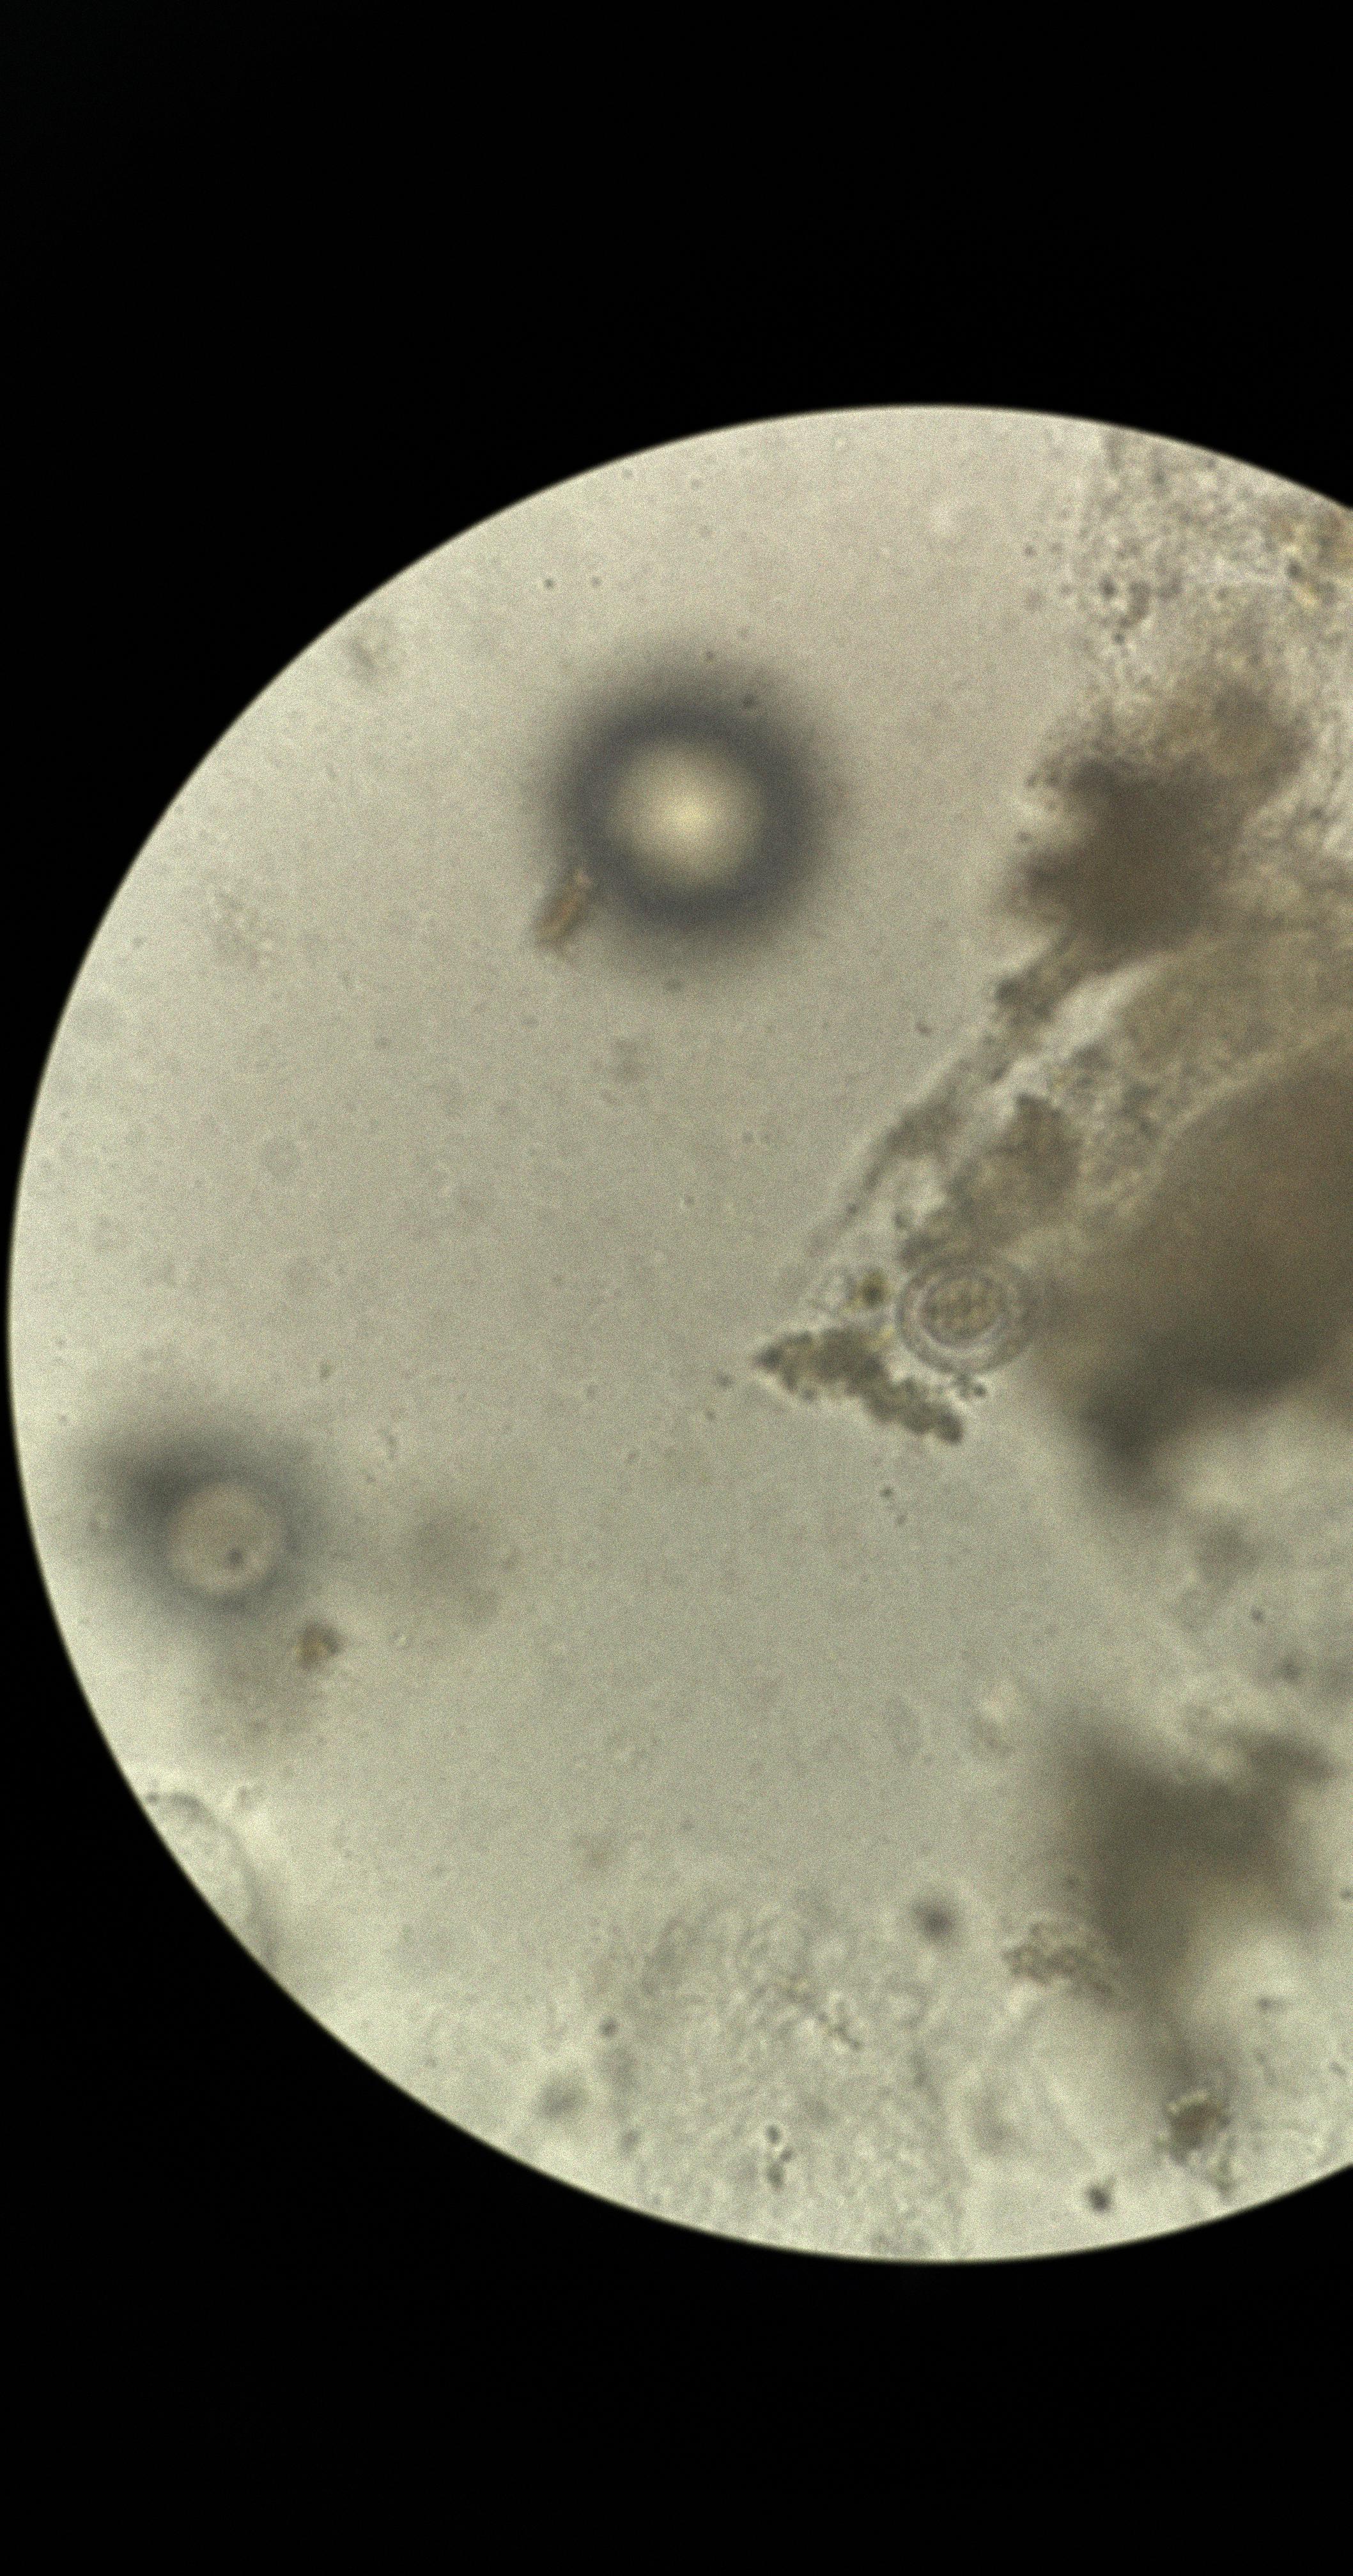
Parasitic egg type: Hymenolepis nana